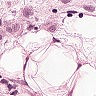
Metastatic tissue present: yes